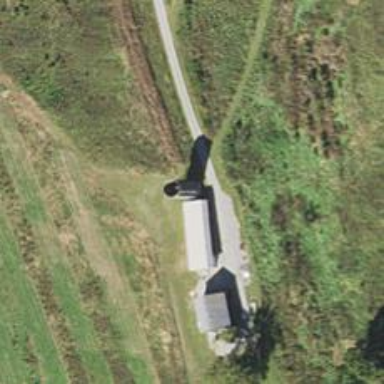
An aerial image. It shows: Silo.